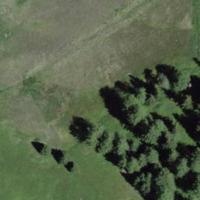
EUNIS habitat code: 26
Species observed at this site:
Rhododendron ferrugineum
Geum montanum
Vaccinium vitis-idaea
Vaccinium uliginosum
Arnica montana
Pinguicula vulgaris
Ajuga pyramidalis